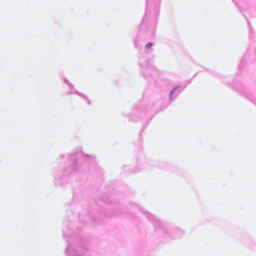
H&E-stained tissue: Breast